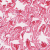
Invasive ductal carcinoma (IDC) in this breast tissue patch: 0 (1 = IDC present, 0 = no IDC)